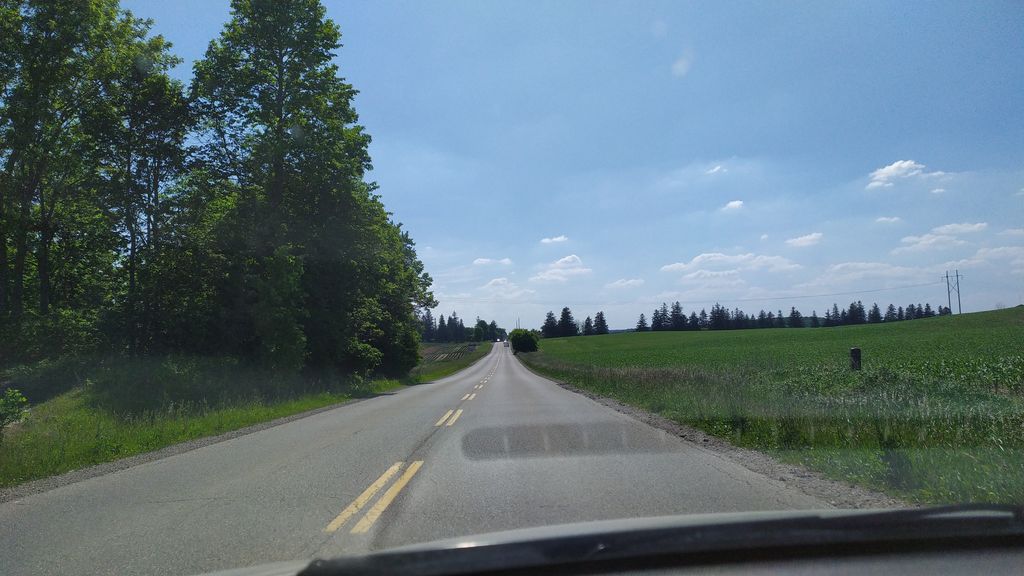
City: kitchener-waterloo